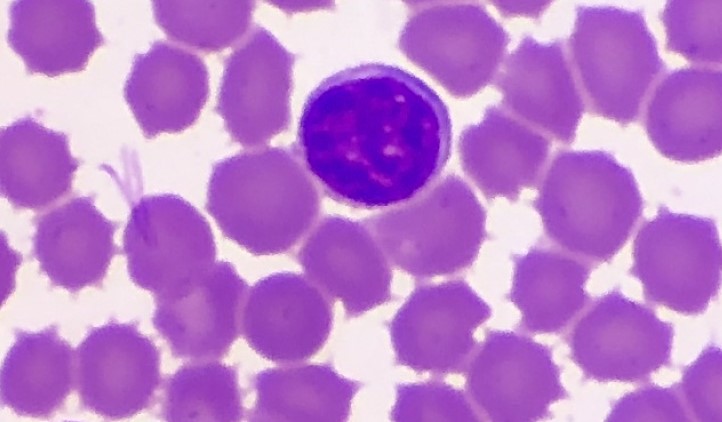
White blood cell type: Lymphocyte